Interaction volume radius: 5 \u00c5
Interaction volume height: 20 \u00c5
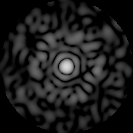
Disorder parameter: 0.8299